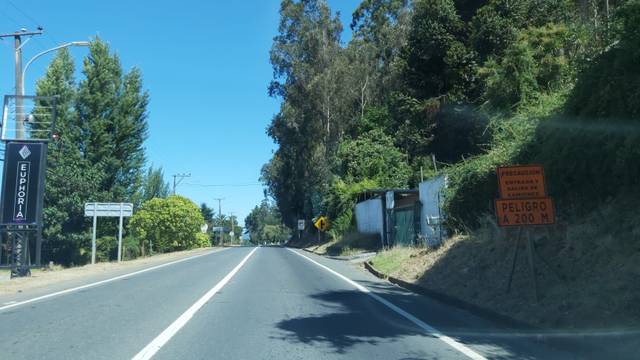
Region: Chile
Coordinates: -36.87, -73.068